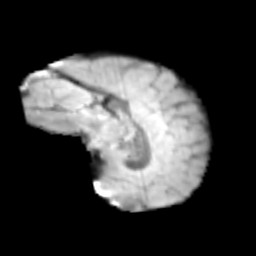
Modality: T2w
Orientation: sagittal
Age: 9
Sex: female
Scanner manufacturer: siemens
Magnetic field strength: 3 T
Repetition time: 3.8 s
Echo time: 0.07 s